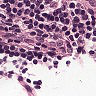
Metastatic tissue present: no